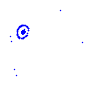
Particle: electron